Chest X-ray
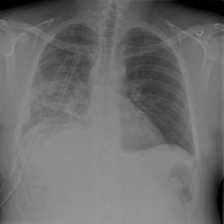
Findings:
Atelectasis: negative
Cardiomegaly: negative
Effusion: positive
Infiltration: negative
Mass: negative
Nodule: negative
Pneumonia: negative
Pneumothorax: negative
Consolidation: negative
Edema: negative
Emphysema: negative
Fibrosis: negative
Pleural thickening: negative
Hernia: negative